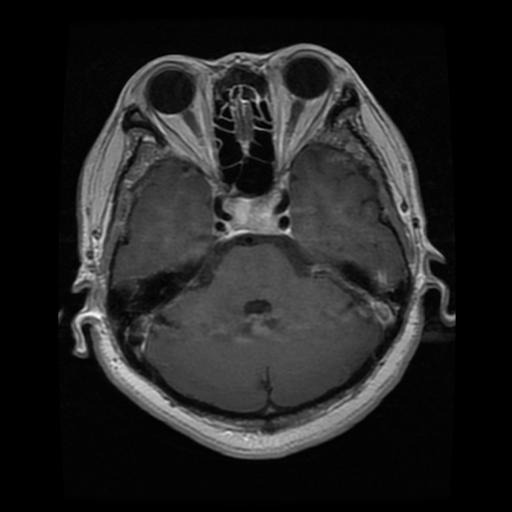
Label: pituitary